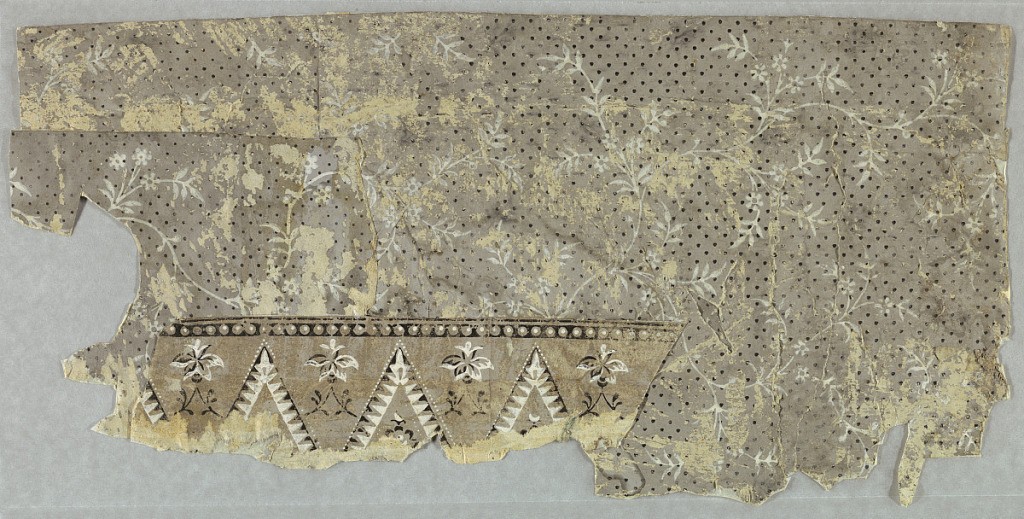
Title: Border
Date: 1750–1800
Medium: Block-printed on handmade paper
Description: On gray ground, pattern in black and white beadwork edging and of zig-zags spaced by flowers.